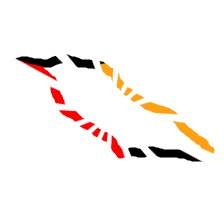
Shape: parallelogram